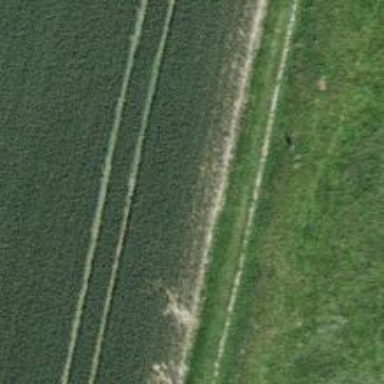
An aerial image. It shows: Compacted path road.